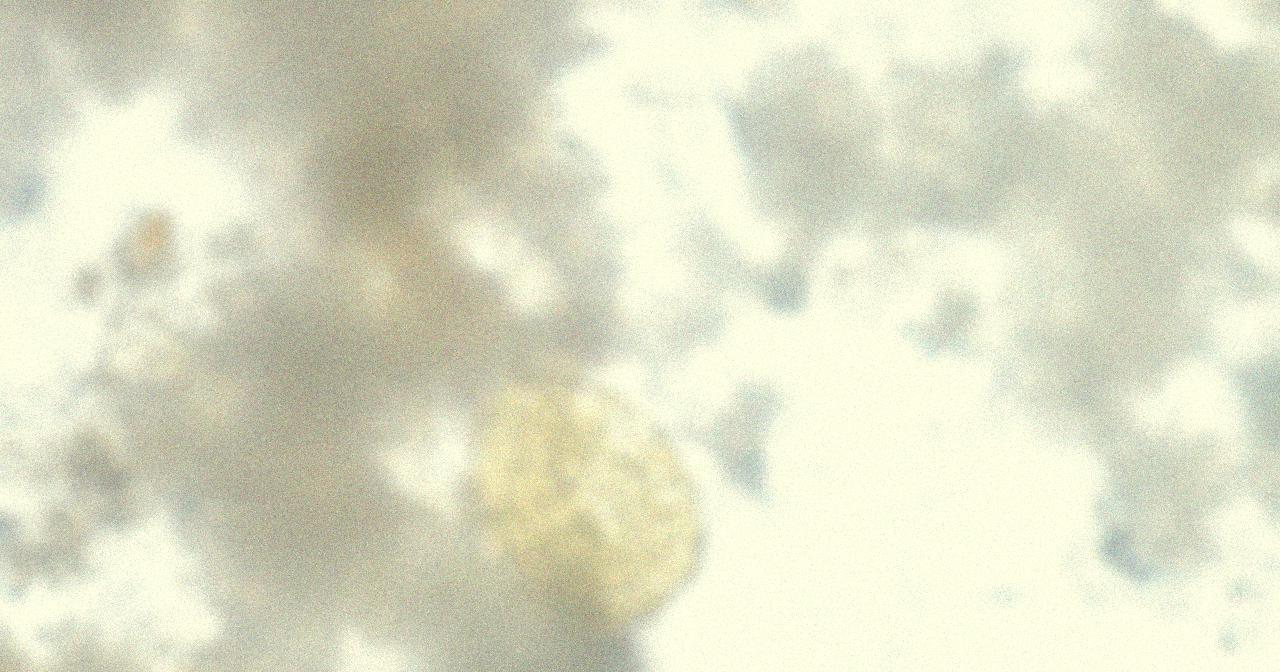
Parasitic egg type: Ascaris lumbricoides